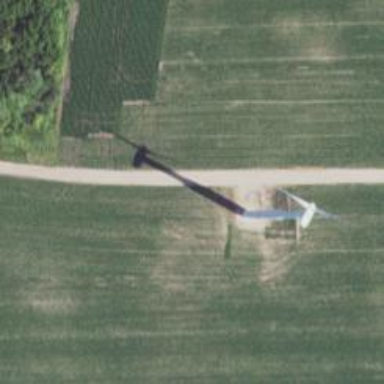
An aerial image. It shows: Wind power generator utilizing wind turbines.